Question: I'm attempting to display a row in a data table with a bunch of date cells. The dates on the backend are represented as so:
'org.joda.time LocalDate closeDt;'
I'm making an AJAX call to GET a bunch of model objects that have multiple dates attached to them and feeding all of this data into a (legacy version 1.09) DataTable. The problem is, however, that closeDate is returned to me as an array of values that looks something like

Unfortunately, applying a serializer on the backend or doing any type of transformation of the model data or how it's being returned isn't an option due to the dependencies and issues around that migration.
I've tried the "mRender" function of DataTables like so:
'''
{"mData": "closeDt", "sTitle": "Closed Date", "mRender": function(data, type, full) {
var date = data[1] + "/" + data[2] + "/" + data[0];
console.log("date is: ", date);
return date;
}},
'''
But, even it hasn't been successful. Additionally, if I do identify a way to get "mRender" working I'd like to extract the function as there are five or six other dates that are being represented in the table in the same way.
How can I get the date array to be "compressed" into a single string, in "MM/dd/yyyy" format?
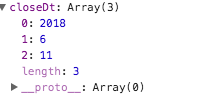
Answer: I ended up accomplishing what I needed by the following:
'''
{"mData": "closeDt", "sTitle": "Closed Date", "mRender": function(data, type, full) {
if(data !== null) {
return new Date(data).toLocaleDateString({day: "2-digit", month: "2-digit"});
} else {
return "";
}
}},
'''
I had to put the if/else in because if the data was null for a particular record, the Date() was being set to 12/31/1969... I guess that's a default for something when you call new Date(), but I didn't spend much time researching why or how. I also had to copy/paste this in the "mRender" of every column that had a date and I'd like to research pulling it out to not be in violation of DRY, but for now it gets the job done.